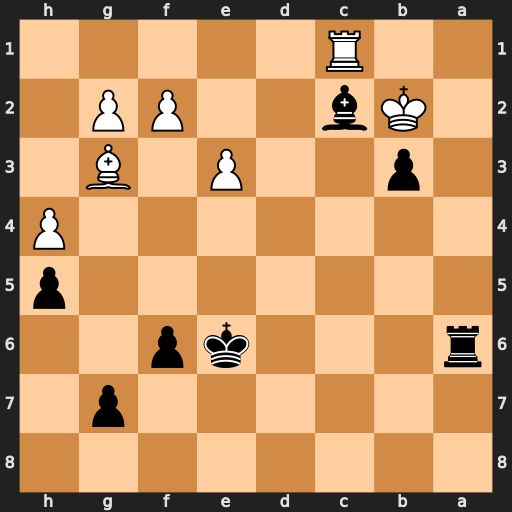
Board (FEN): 8/6p1/r3kp2/7p/7P/1p2P1B1/1Kb2PP1/2R5
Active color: b
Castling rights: -
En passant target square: -
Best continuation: Ra2+ Kc3 b2